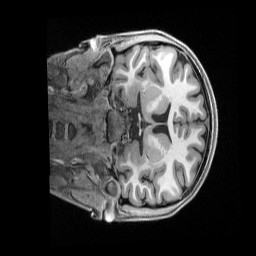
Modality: T1w
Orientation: coronal
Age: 18
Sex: female
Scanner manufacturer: siemens
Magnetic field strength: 3 T
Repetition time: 2.5 s
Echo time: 0.00296 s